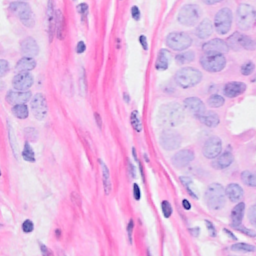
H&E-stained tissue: Breast